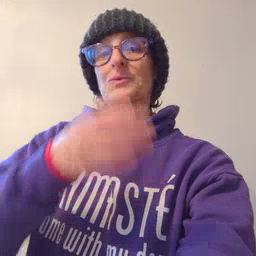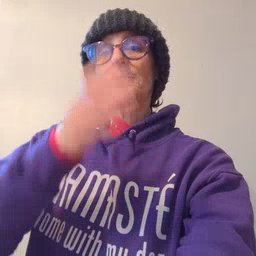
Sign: drink